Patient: sex F, age 76
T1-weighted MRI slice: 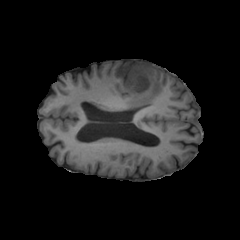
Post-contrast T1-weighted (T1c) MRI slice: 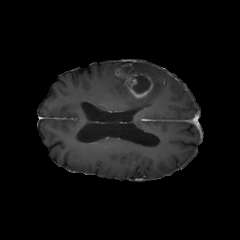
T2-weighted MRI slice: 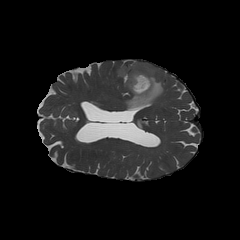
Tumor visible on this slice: yes
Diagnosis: Glioblastoma, IDH-wildtype
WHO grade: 4